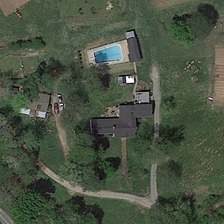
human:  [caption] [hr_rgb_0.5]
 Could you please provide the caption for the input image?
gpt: several buildings are surrounded by sparse trees and green meadows .

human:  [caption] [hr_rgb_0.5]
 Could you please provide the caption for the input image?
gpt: this is a lawn, many trees, several buildings, roads, land and a outdoorswimming pool .

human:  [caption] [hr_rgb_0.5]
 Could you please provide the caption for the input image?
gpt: several buildings are surrounded by sparse trees and green meadows .

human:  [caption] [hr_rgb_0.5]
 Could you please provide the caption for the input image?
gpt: it is blue, black, brown and green .

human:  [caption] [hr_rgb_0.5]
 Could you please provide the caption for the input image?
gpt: this is a lawn, many trees, several buildings, roads, land and a outdoorswimming pool .